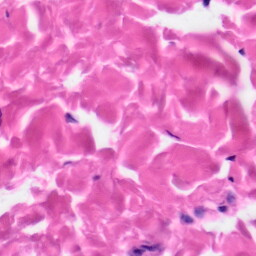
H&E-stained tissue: Skin